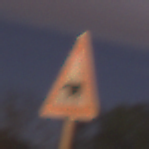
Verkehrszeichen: ViehtriebRechts
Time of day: Night
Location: Outdoor (Suburban)
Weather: PartlyCloudy
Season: NotSpecified
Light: Artificial